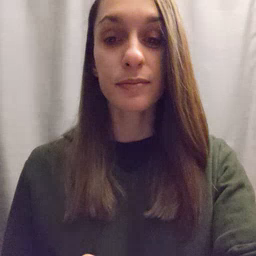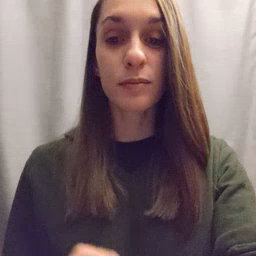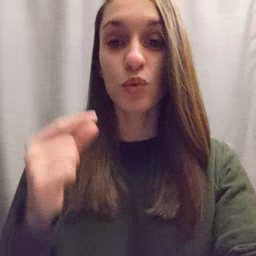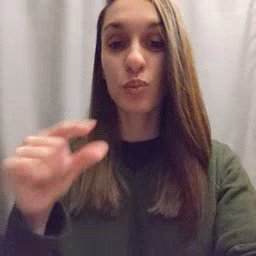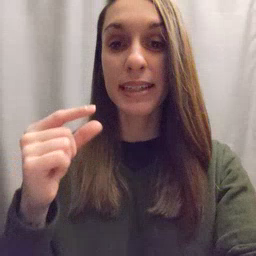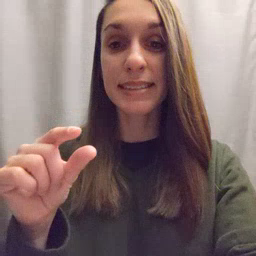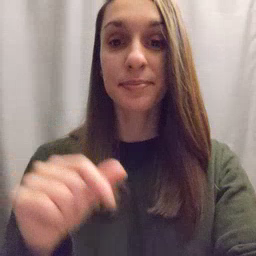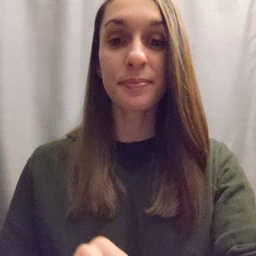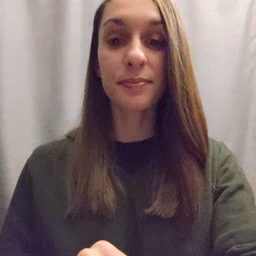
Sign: green